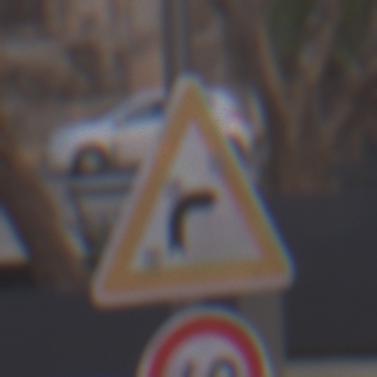
Verkehrszeichen: KurveRechts
Zusatzzeichen unten: Geschwindigkeit40
Umgebung: Outdoor, Urban
Tageszeit: MorningAfternoon
Wetter: PartlyCloudy
Licht: Natural
Jahreszeit: NotSpecified
Kontrast: LowContrast